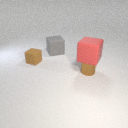
small brown metal cylinder to the right of small brown rubber cube